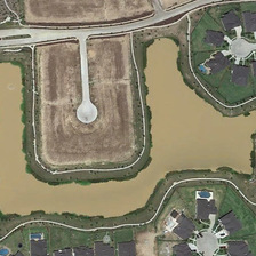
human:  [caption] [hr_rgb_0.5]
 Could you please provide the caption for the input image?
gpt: Rectangular squares are surrounded by irregular yellow ponds and several buildings.

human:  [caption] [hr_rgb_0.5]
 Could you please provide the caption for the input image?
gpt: A rectangular square is half surrounded by an irregular yellow pond and some buildings.

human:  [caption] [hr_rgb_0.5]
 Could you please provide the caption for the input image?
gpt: There are irregular yellow swimming pools and some buildings around the square.

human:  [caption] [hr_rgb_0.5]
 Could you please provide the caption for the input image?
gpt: a rectangular square is semi-surrounded by an irregular yellow pond and some buildings.

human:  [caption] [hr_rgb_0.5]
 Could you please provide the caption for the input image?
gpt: A rectangular square is semi-enclosed by an irregular yellow lagoon and some buildings.